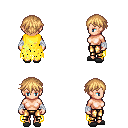
a pixel art fantasy rpg character, female body template, human, light skin, yellow tattered cape, gold greaves, light blonde short bangs hairstyle, white cloth bandages, gray slippers, four views (front, back, left, right), 2x2 character sprite sheet, small pixel art, hard edges, no anti-aliasing